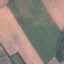
Land use / land cover class: AnnualCrop